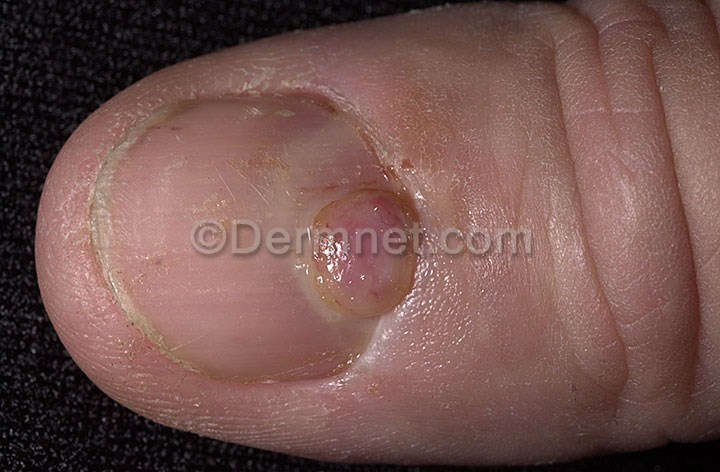
Disease: Vascular Tumors